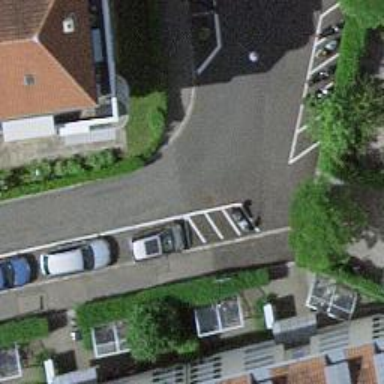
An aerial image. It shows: Asphalt road in living street.